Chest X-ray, AP view. Patient: 53 years old, sex M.
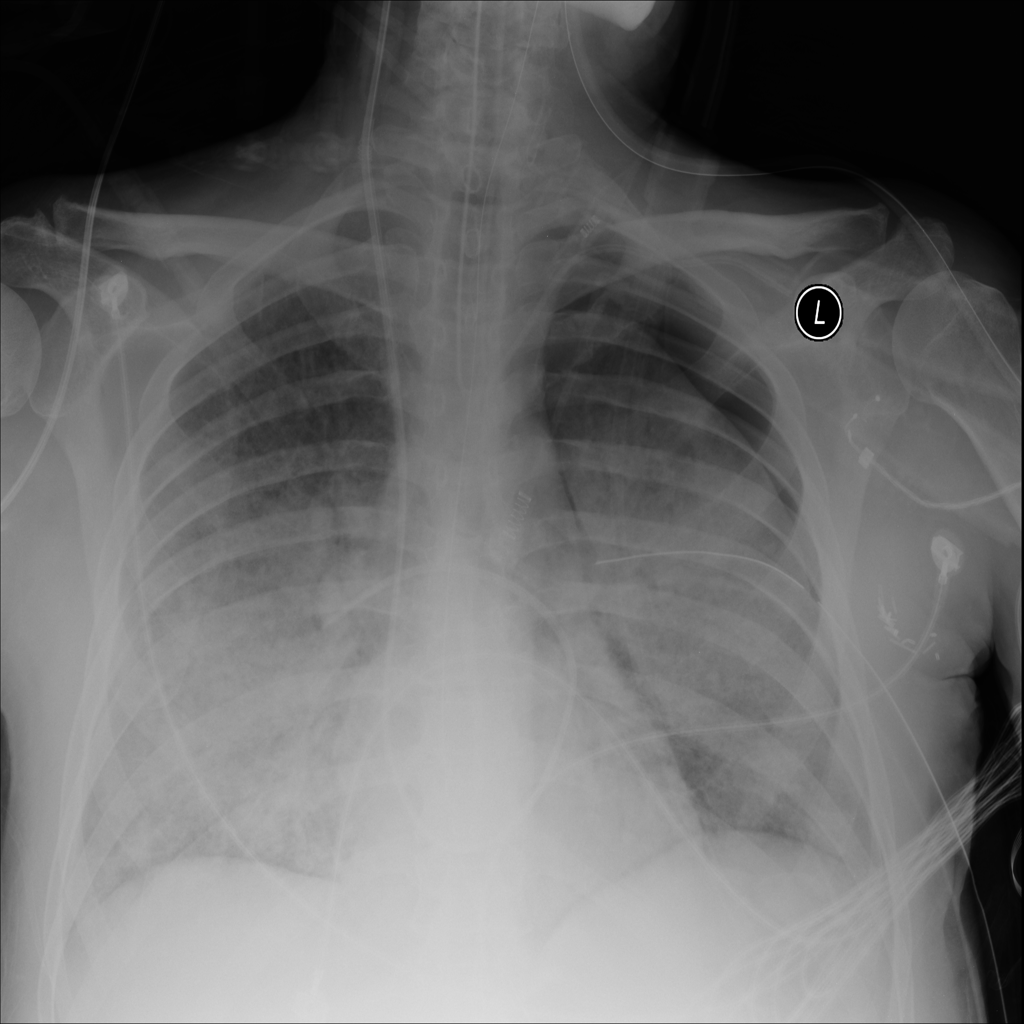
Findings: Pneumothorax